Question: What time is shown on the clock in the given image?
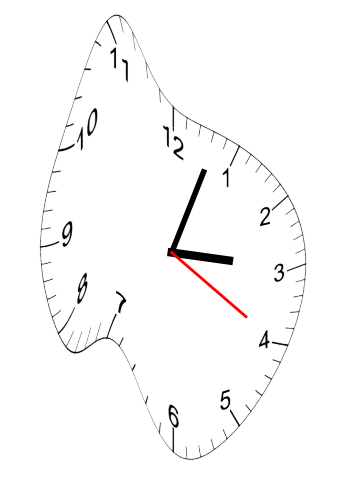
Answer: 03:03:20